Question: I am looking for some VBA code (algorithm) to match a list of GPS locations (in this case a ship track) to a given GPS location. That is to say all locations of the list which are located within the circle with a given radius around that location.
See the picture: so only the "green locations" match of all locations. Sorry for the poor picture, handmade in Windows Paint ;-)
All locations are given as latitude + longitude, for example 52.24782, 4.12082.

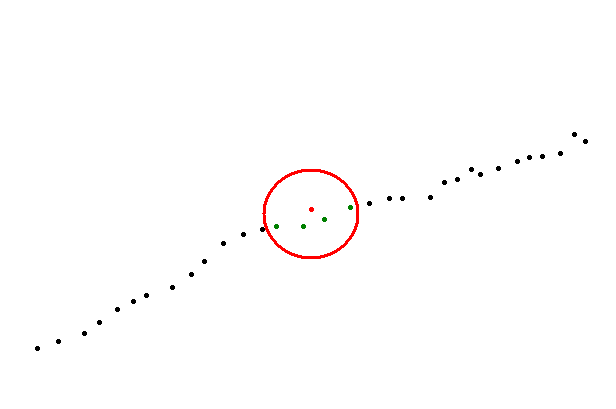
Answer: Found this one: <URL>
I only have to rewrite the code to VBA code and combine it with the code of @Cylian